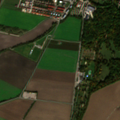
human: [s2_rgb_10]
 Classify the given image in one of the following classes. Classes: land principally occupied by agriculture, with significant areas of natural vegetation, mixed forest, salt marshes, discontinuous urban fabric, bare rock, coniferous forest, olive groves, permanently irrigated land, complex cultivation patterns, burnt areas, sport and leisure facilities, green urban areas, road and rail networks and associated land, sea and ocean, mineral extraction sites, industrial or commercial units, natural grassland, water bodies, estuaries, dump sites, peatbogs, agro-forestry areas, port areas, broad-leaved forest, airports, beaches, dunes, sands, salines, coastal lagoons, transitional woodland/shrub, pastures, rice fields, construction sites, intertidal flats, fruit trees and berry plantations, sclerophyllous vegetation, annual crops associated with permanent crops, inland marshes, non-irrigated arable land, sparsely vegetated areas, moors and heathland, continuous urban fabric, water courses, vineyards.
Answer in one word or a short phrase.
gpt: discontinuous urban fabric, green urban areas, non-irrigated arable land